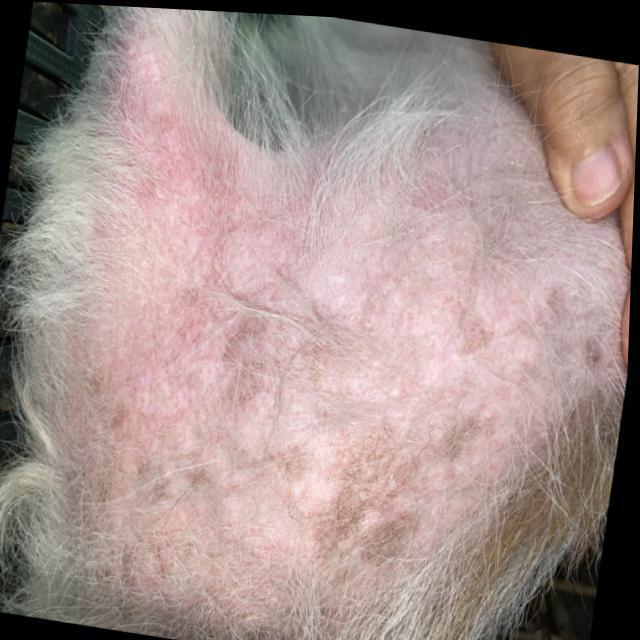
Canine demodicosis (Demodex mange) — caused by Demodex canis mites. Presents with alopecia, follicular papules, pustules, and comedones. Often localized on face and forelimbs.